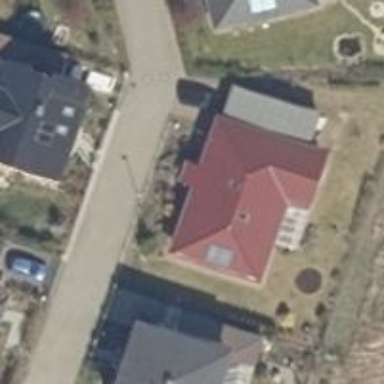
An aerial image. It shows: Detached building.